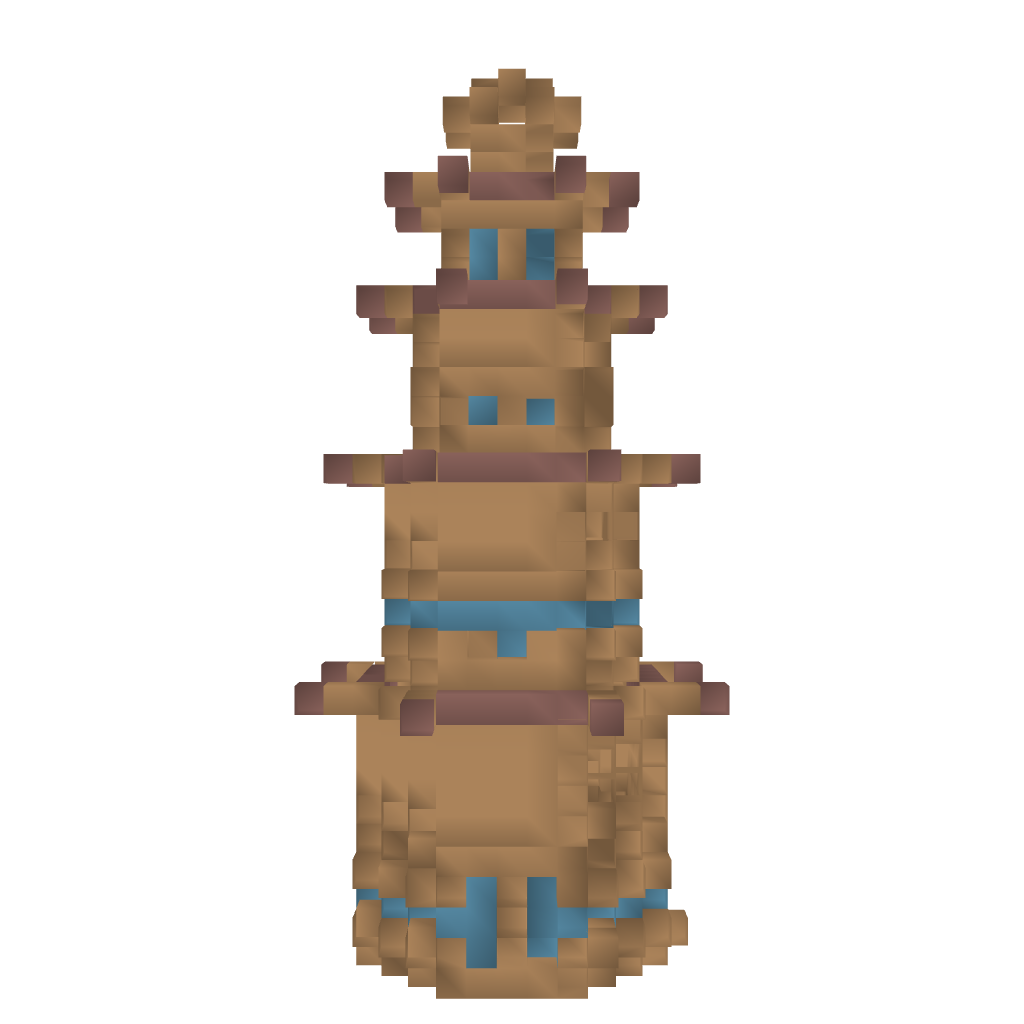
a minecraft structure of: Pagoda of LIGHT high quality